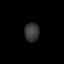
Tissue: lung
Cell type: Myeloid cells
Senescence score: 0.2342
Nuclear area (px): 269
Mean DAPI intensity: 56.067